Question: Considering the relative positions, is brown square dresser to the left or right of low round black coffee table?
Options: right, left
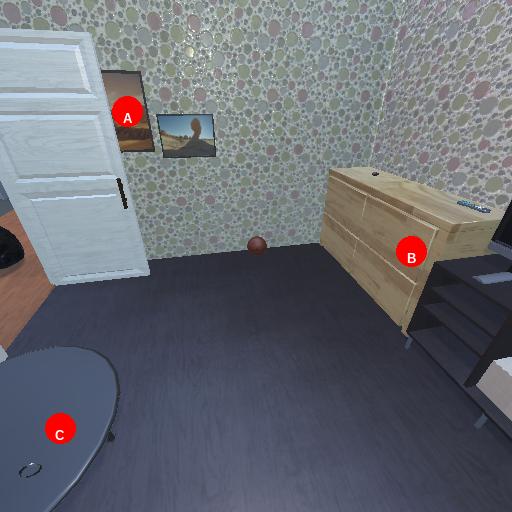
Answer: right